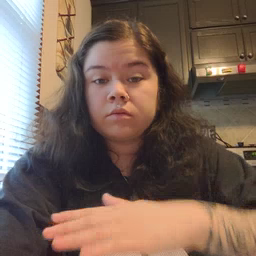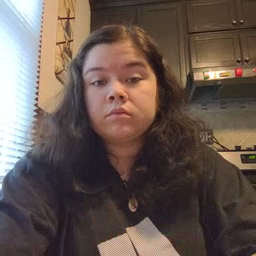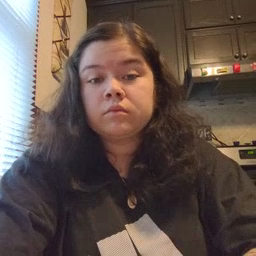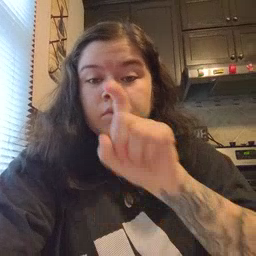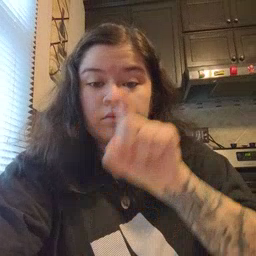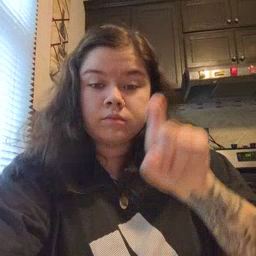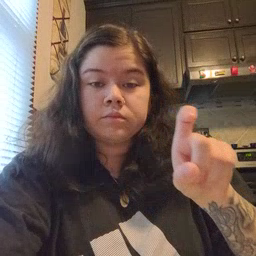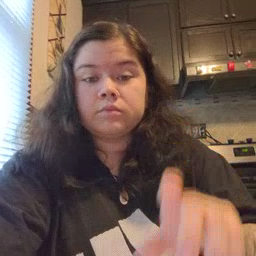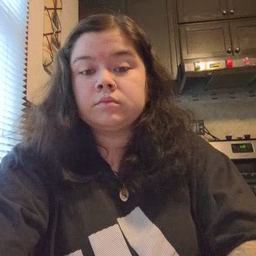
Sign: closet